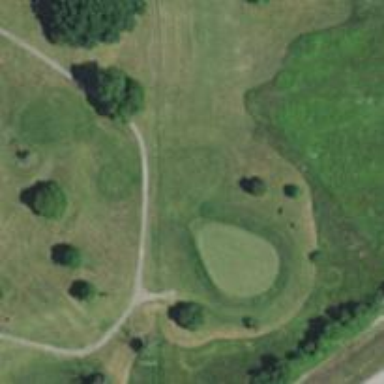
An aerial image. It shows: Golf hole.